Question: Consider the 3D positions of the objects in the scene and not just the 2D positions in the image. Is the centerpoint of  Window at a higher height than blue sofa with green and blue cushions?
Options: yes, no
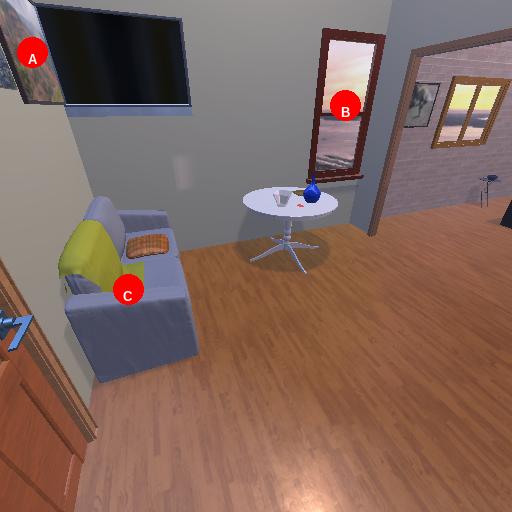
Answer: yes